Question: I'm looking to implement a Visual Studio-style undo drop-down button:

I've looked all over the internet, and can't seem to find any real implementations of this.
I've started by deriving from <URL>, but that doesn't seem to have anything regarding multiple items being selected, much less scrolling, and the text at the bottom.
So instead of the default ToolStripDropDown, I'm thinking maybe the whole drop down part should be a custom control, based on a combobox. The question then, is how to cause the right-side (drop down arrow) button to do something other than show its default drop down?
Am I on the right track here? Thanks!
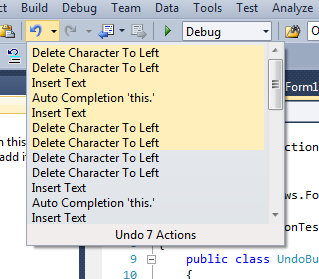
Answer: Yes, I think you're on the right track. And in this case, 'ToolStripControlHost' is your friend.
You don't necessarily need to derive from it (unless you are making your own control), but try just subscribing to the 'ToolStripSplitButton's' 'DropDownOpening' event:
Working example:
'''
private ListBox listBox1;
public Form1()
{
InitializeComponent();
listBox1 = new ListBox();
listBox1.IntegralHeight = false;
listBox1.MinimumSize = new Size(120, 120); \ <- important
listBox1.Items.Add("Item 1");
listBox1.Items.Add("Item 2");
}
private void toolStripSplitButton1_DropDownOpening(object sender, EventArgs e) {
ToolStripControlHost toolHost = new ToolStripControlHost(listBox1);
toolHost.Size = new Size(120, 120);
toolHost.Margin = new Padding(0);
ToolStripDropDown toolDrop = new ToolStripDropDown();
toolDrop.Padding = new Padding(0);
toolDrop.Items.Add(toolHost);
toolDrop.Show(this, new Point(toolStripSplitButton1.Bounds.Left,
toolStripSplitButton1.Bounds.Bottom));
}
'''
Here is the result:

For your application, you would need to replace the 'ListBox' with your own 'UserControl', so you can contain whatever your want in it. The 'ToolStripControlHost' can only hold one control, and it's important to set the 'MinimumSize' property, or else the dropped control isn't sized correctly.